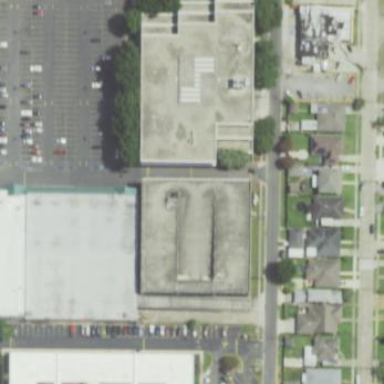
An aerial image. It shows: Rooftop parking area.